Question: I added two 'XYSeriesRenderer' to 'XYMultipleSeriesRenderer.' I need to customize 'XYSeriesRenderer' want to increase width of bars i include this code but it didn't works 'rendererm.setLineWidth(10);'
Then both bar are attaching closely so need to give some space between both 'XYSeriesRenderer'? This code 'mRenderer.setBarSpacing(.5);' is working for 'XYMultipleSeriesRenderer', but i need to give space between two 'XYSeriousRenderer'. Please refer my code and picture try to give your suggestions.
'''
seriesm = new CategorySeries("Male");
for(int i=0; i < malec.length; i++){
seriesm.add("Bar"+(i+1),malec[i]);
}
seriesf = new CategorySeries("Female");
for(int i=0; i < fmalec.length; i++){
seriesf.add("Bar"+(i+1),fmalec[i]);
}
dataSet = new XYMultipleSeriesDataset();
dataSet.addSeries(seriesm.toXYSeries());
dataSet.addSeries(seriesf.toXYSeries());
//customization of the chart
rendererm = new XYSeriesRenderer();
rendererm.setColor(Color.RED);
rendererm.setDisplayChartValues(true);
rendererm.setLineWidth(20);
rendererf = new XYSeriesRenderer();
rendererf.setColor(Color.YELLOW);
rendererf.setDisplayChartValues(true);
rendererf.setLineWidth(30);
mRenderer = new XYMultipleSeriesRenderer();
mRenderer.addSeriesRenderer(rendererm);
mRenderer.addSeriesRenderer(rendererf);
mRenderer.setChartTitle("Gender");
mRenderer.setYTitle("No of Reports");
mRenderer.setZoomButtonsVisible(true);
mRenderer.setShowLegend(true);
mRenderer.setShowGridX(true);
mRenderer.setBarSpacing(.5);
mRenderer.setApplyBackgroundColor(true);
mRenderer.setBackgroundColor(Color.BLACK);
mRenderer.setXAxisMin(0);
mRenderer.setYAxisMin(0);
mRenderer.setXAxisMax(2);
mRenderer.setXLabels(0);
mRenderer.setPanEnabled(true, true);
layout=(LinearLayout)findViewById(R.id.barchart);
mChartView=ChartFactory.getBarChartView(getApplicationContext(), dataSet, mRenderer, org.achartengine.chart.BarChart.Type.DEFAULT);
layout.addView(mChartView, new LayoutParams(LayoutParams.FILL_PARENT, LayoutParams.FILL_PARENT));
'''

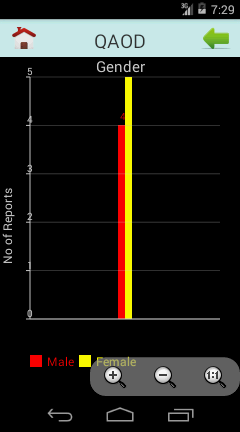
Answer: Use
'''
renderer.setBarWidth(width);
'''
for setting width of bar.